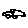
Label: car